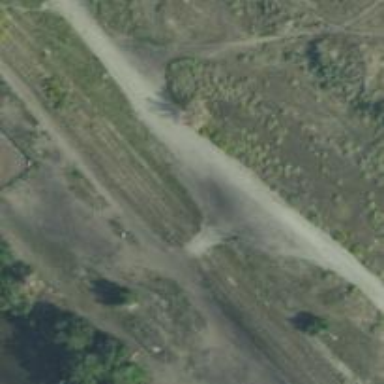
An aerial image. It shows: Abandoned railway.